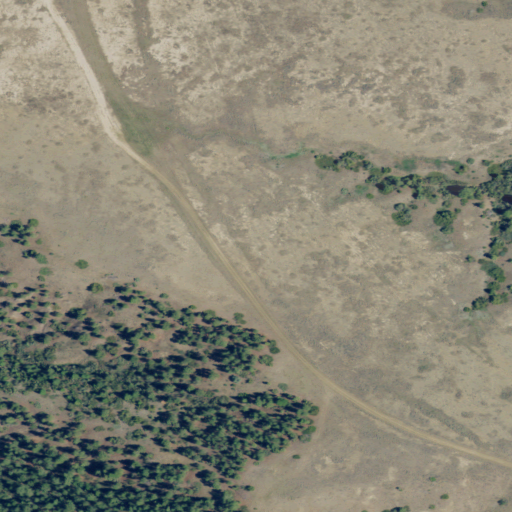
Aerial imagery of ridge(s) in Montana named Wilder Ridge containing grassland, shrub, and evergreen forest